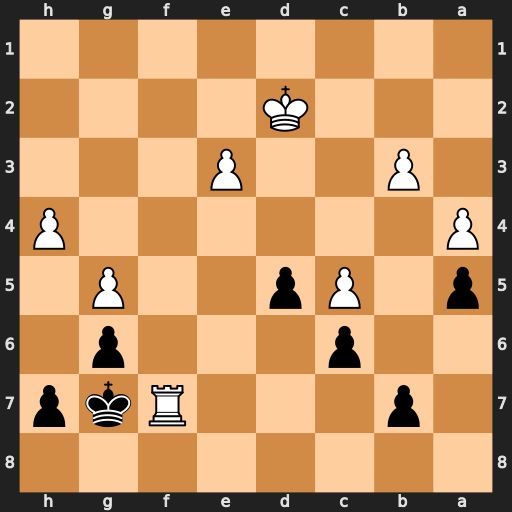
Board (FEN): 8/1p3Rkp/2p3p1/p1Pp2P1/P6P/1P2P3/3K4/8
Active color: b
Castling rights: -
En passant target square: -
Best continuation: Kxf7 e4 Ke6 Ke3 Ke5